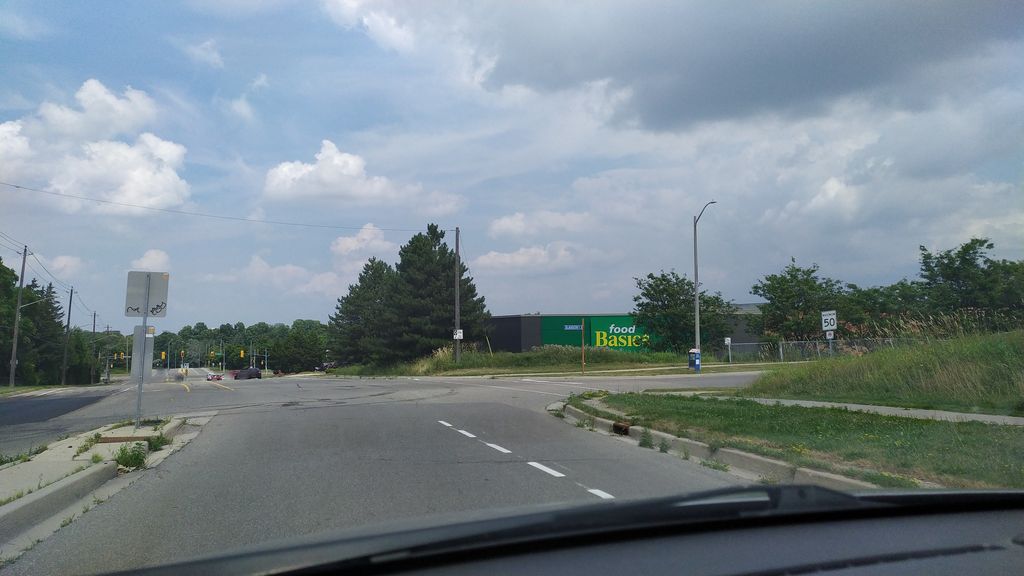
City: kitchener-waterloo